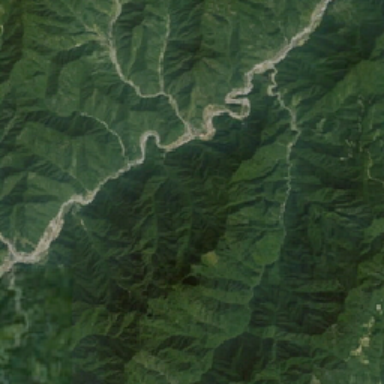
Mountains of east and west .